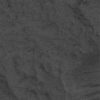
Label: not_dusty